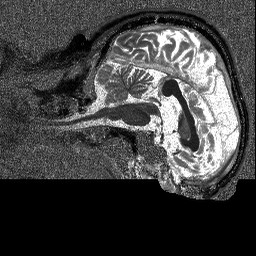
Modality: T1map
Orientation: sagittal
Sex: male